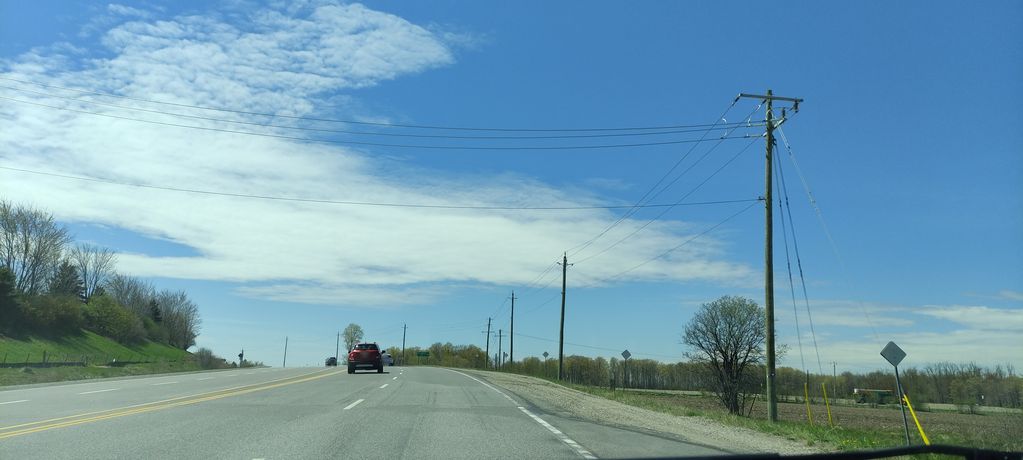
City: kitchener-waterloo